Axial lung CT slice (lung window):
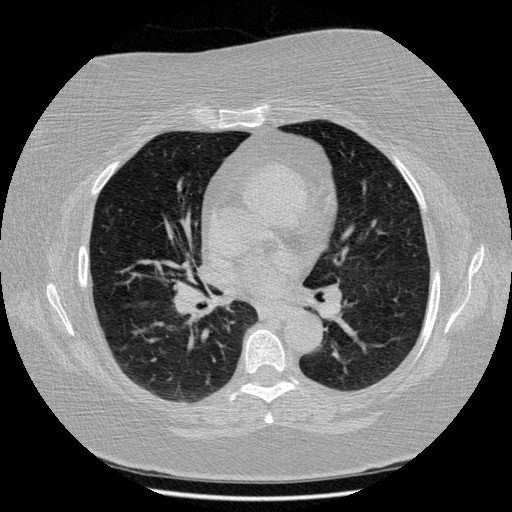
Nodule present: yes
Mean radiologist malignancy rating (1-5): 2.667